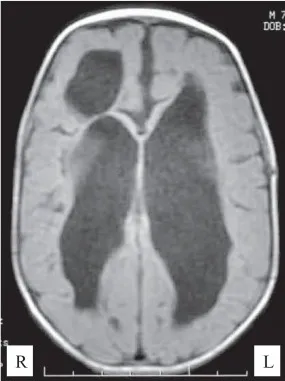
Brain magnetic resonance imaging performed on day 217. . A: Axial T1-weighted section showing enlargement of lateral ventricles with a frontal large cyst.
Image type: radiology (mri)